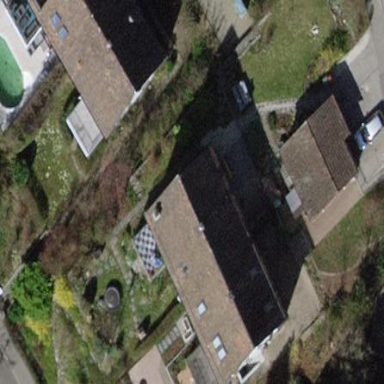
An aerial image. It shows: Semidetached house.